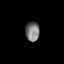
Tissue: prostate
Cell type: T cells
Senescence score: 0.7879
Nuclear area (px): 270
Mean DAPI intensity: 120.956